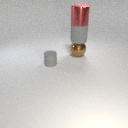
large gray rubber cylinder below large red metal cylinder